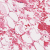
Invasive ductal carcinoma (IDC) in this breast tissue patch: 0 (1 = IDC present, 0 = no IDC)